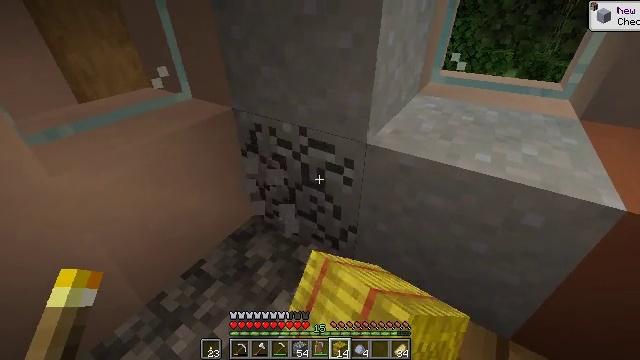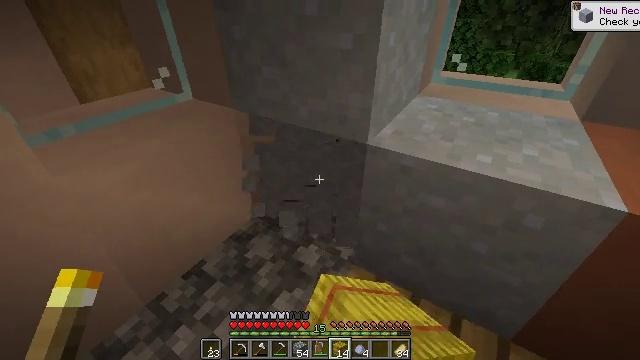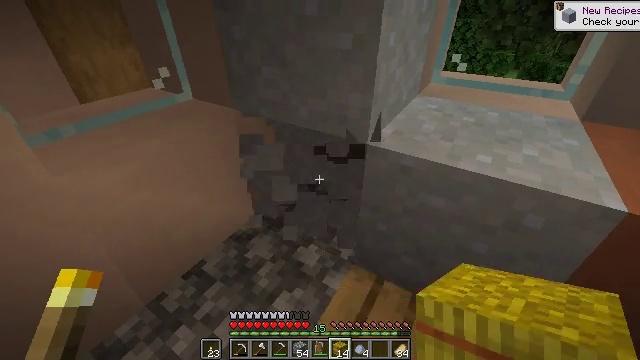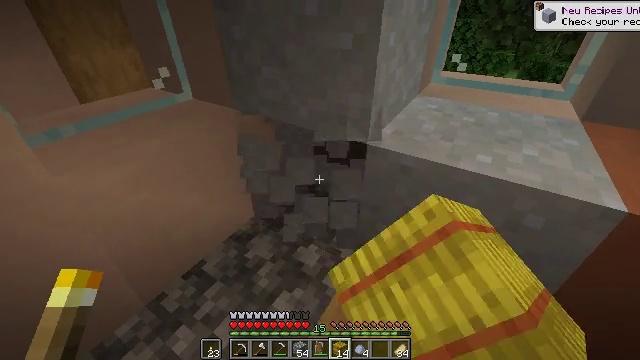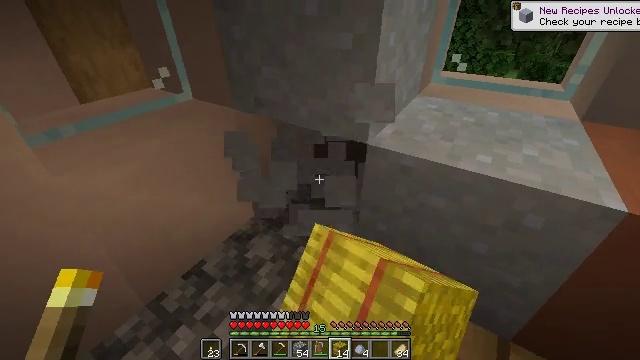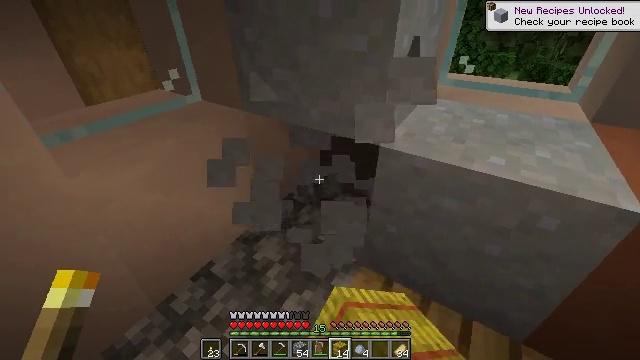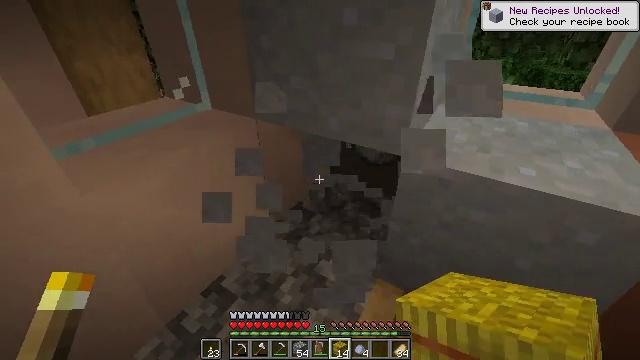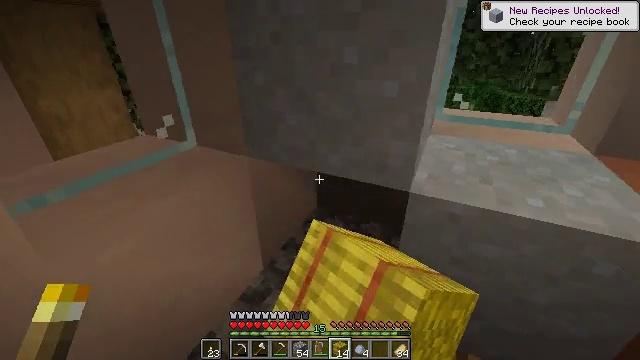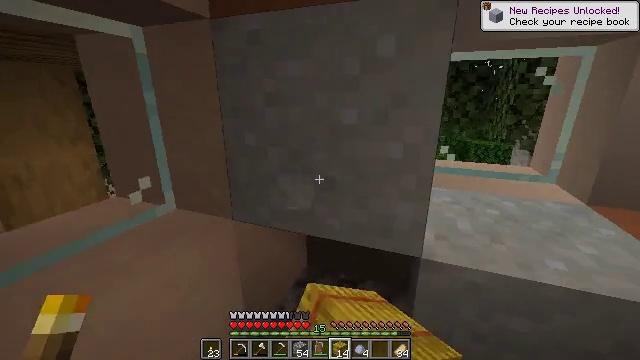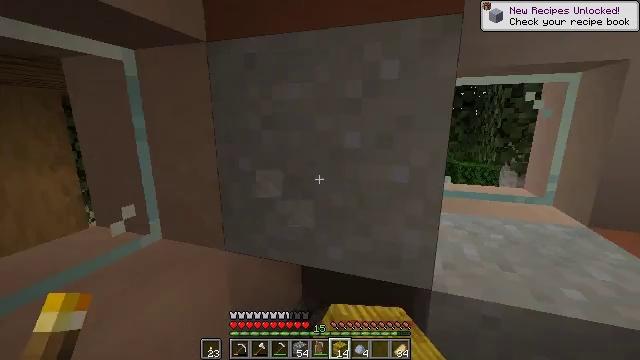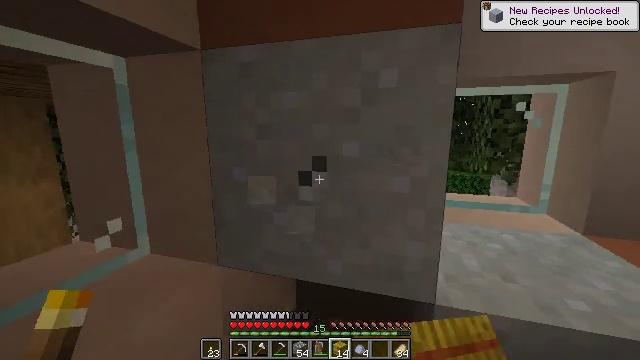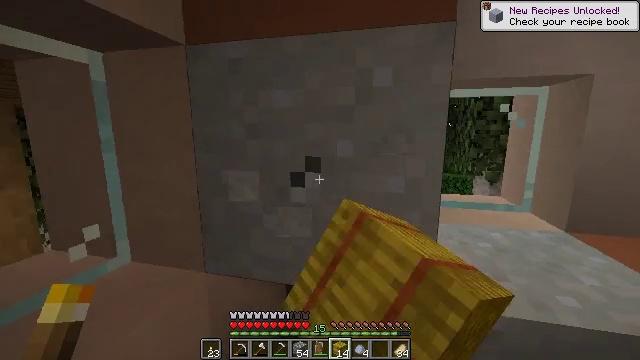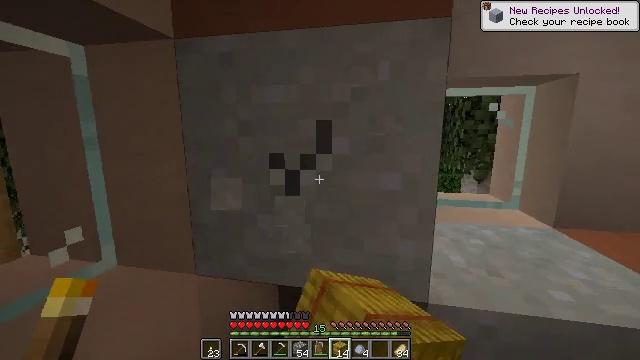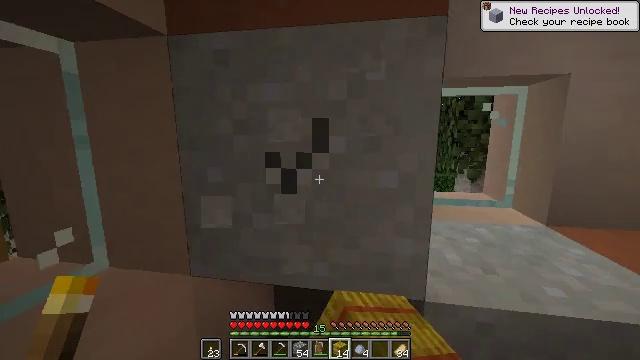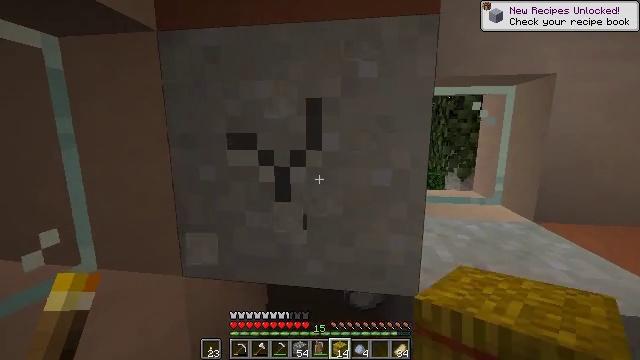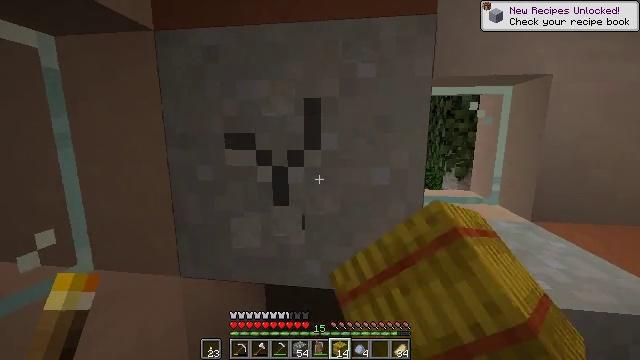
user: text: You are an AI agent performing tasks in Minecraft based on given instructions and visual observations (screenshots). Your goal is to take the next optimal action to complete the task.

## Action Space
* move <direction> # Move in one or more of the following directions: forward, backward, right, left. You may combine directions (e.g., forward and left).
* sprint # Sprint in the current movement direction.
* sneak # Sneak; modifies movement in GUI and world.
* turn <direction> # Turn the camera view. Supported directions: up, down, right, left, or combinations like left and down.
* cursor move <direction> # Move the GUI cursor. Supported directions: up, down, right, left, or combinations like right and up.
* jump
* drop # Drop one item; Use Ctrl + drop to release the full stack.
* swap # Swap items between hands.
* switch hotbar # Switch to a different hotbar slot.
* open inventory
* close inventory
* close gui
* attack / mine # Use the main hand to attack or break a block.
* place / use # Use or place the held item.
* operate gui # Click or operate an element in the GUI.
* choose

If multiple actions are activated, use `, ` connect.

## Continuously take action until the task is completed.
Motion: motion action
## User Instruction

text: Break the clay block to collect it.
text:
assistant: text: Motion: attack / mine
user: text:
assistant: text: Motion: attack / mine
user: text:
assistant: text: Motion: attack / mine
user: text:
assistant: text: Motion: attack / mine
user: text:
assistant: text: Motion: move left, attack / mine
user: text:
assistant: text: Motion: move forward and move left, attack / mine
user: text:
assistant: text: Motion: move forward and move left, turn right and up, attack / mine
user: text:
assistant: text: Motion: move forward, turn right and up, attack / mine
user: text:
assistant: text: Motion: turn right and up, attack / mine
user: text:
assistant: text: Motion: turn right and up, attack / mine
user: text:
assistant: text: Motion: turn right, attack / mine
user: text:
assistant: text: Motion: turn right, attack / mine
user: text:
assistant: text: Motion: turn right, attack / mine
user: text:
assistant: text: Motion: turn right, attack / mine
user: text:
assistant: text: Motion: attack / mine
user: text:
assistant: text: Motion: attack / mine
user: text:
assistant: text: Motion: attack / mine
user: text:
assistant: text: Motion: attack / mine
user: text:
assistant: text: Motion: attack / mine
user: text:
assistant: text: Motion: attack / mine
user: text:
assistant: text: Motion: attack / mine
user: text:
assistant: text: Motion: turn right, attack / mine
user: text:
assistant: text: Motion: turn right, attack / mine
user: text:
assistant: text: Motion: attack / mine
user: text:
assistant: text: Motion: attack / mine
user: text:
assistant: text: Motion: move forward and move left, attack / mine
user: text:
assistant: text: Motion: move forward and move left, attack / mine
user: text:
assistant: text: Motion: move forward and move left, turn right and down, attack / mine
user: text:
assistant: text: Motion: move forward, turn right and down, attack / mine
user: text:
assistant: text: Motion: turn right and down, attack / mine